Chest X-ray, AP view. Patient: 52 years old, sex M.
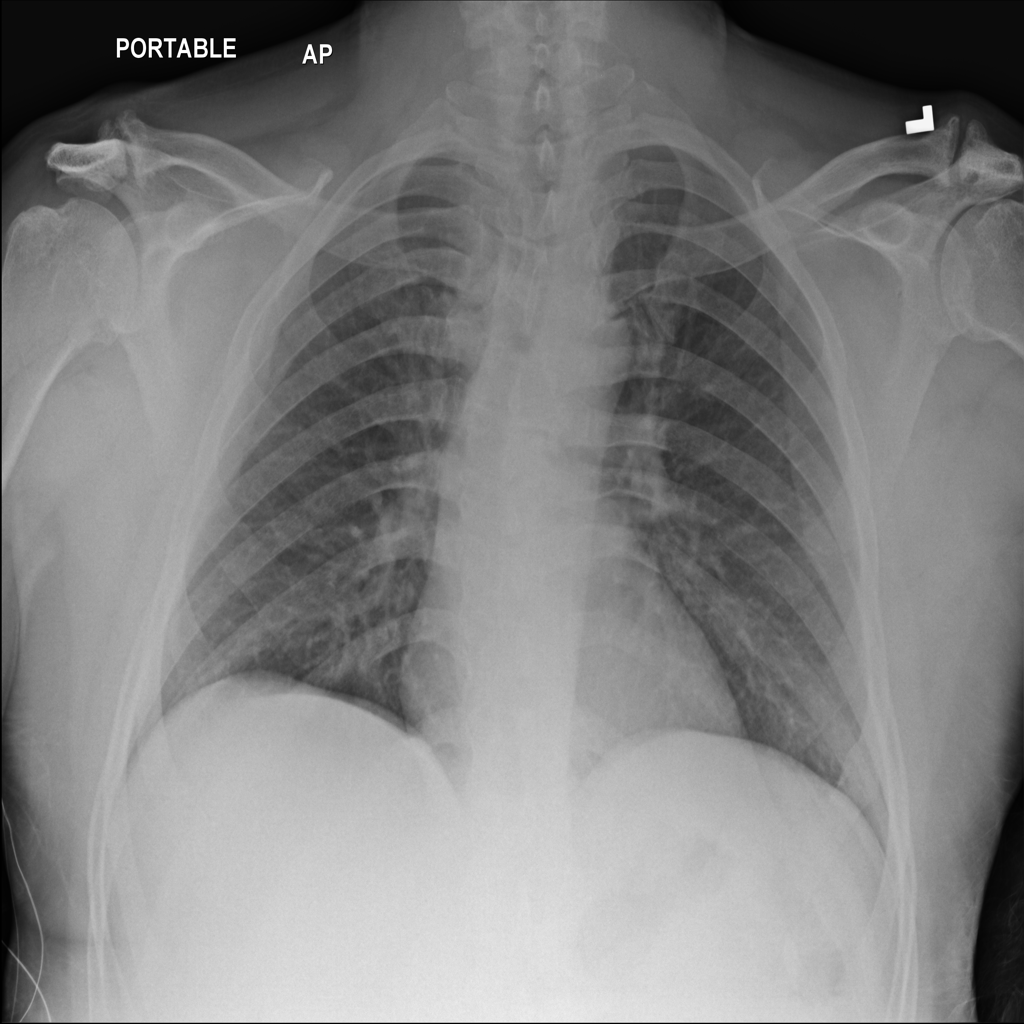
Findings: No Finding